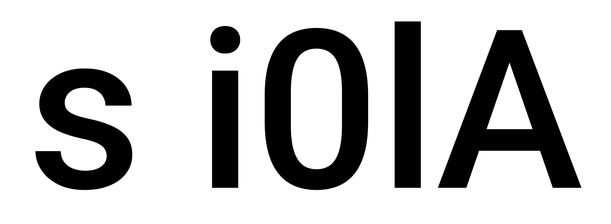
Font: Roboto_Medium